Aerial crown-view tile of a tropical tree (Barro Colorado Island, Panama), acquired 20250217:
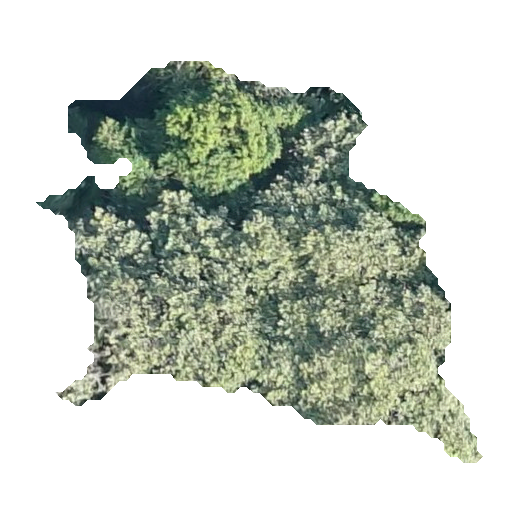
Species: Luehea seemannii
GBIF accepted scientific name: Luehea seemannii
Crown area: 154.496 m²